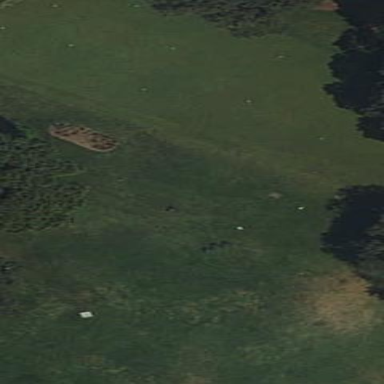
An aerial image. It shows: Golf green.